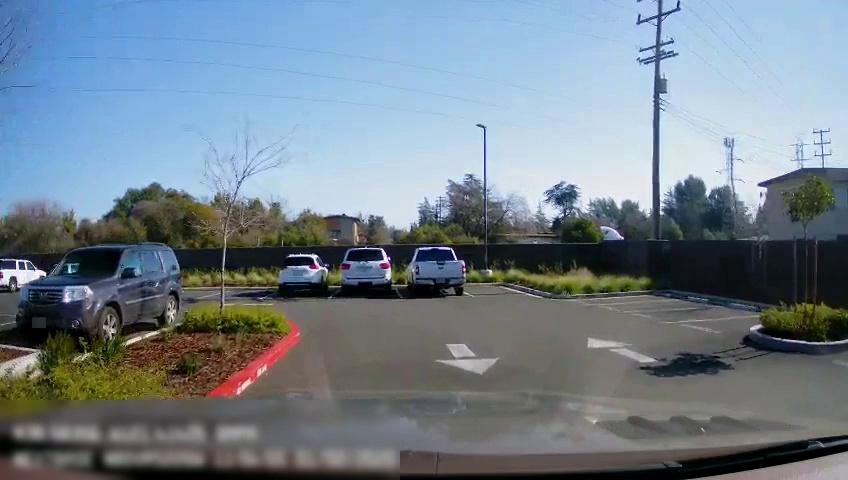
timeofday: Day
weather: Sunny
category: Drivable Space
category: Vehicles | SUV
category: Vehicles | SUV
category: Vehicles | Car
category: Vehicles | SUV
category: Vehicles | Truck